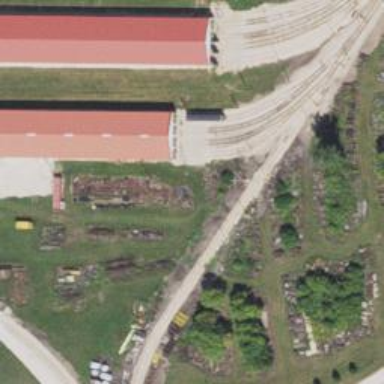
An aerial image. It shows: Preserved railway yard with electrified contact lines. There is building passage tunnel serving the yard.